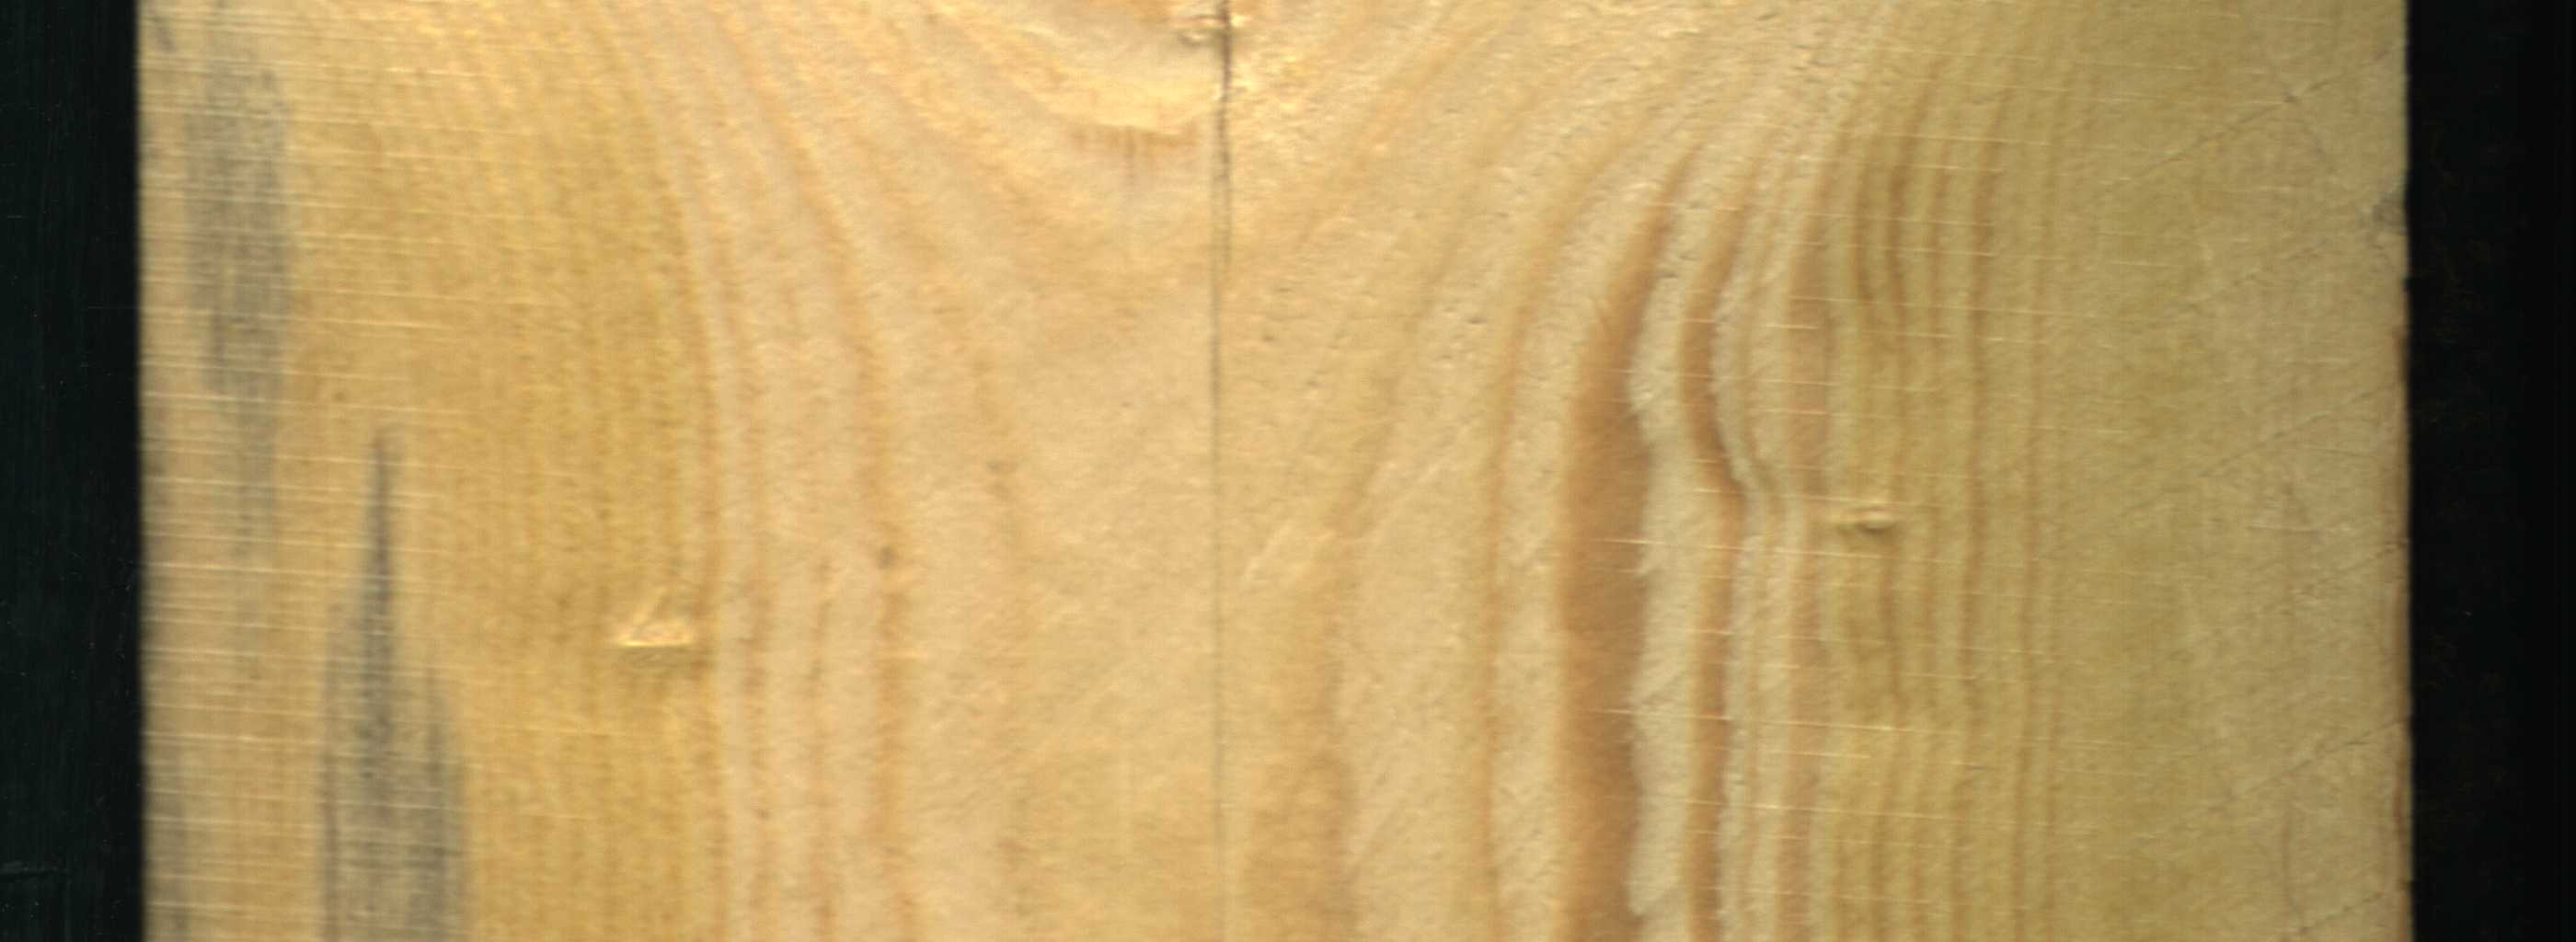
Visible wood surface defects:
Blue_Stain
Blue_Stain